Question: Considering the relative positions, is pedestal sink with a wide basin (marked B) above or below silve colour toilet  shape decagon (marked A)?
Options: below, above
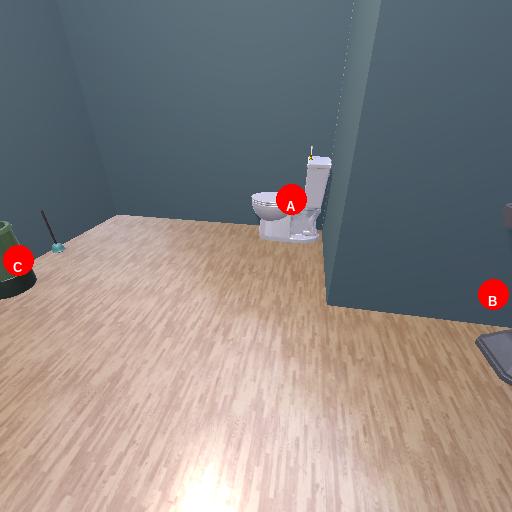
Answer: below